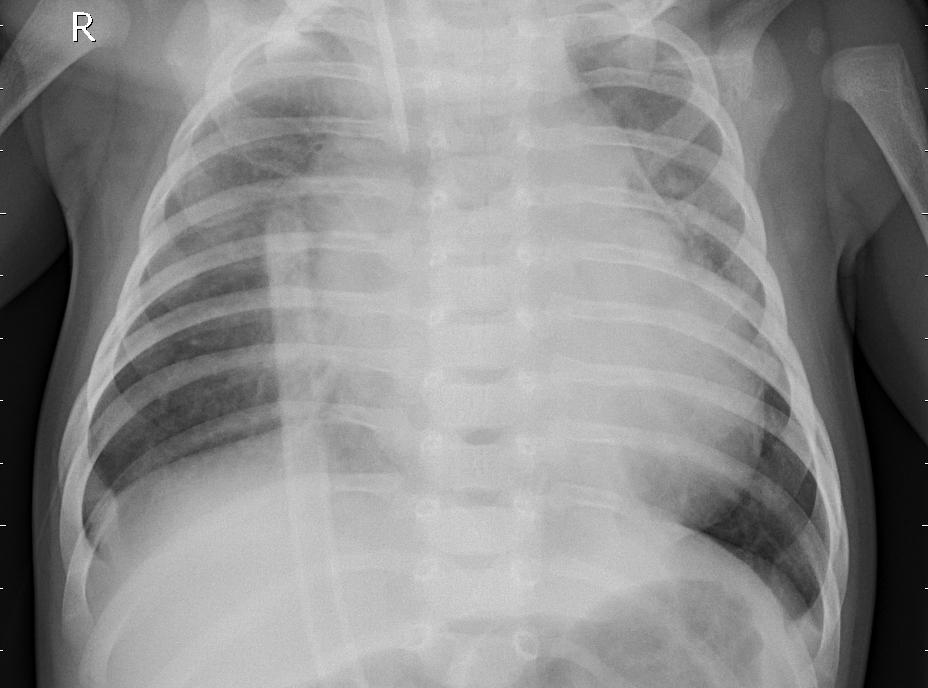
Diagnosis: PNEUMONIA